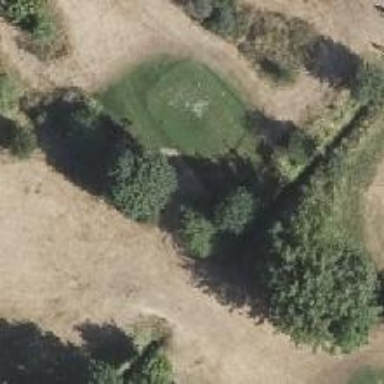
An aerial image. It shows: Golf tee.